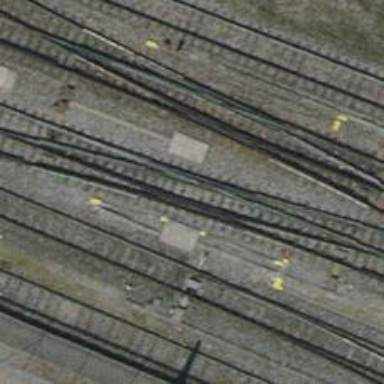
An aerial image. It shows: Single-track railway yard.